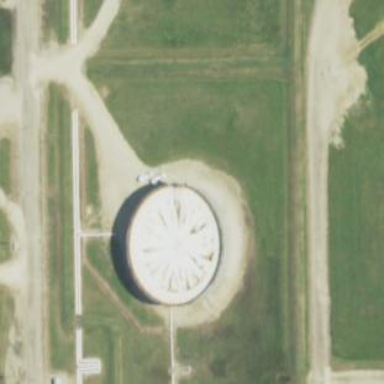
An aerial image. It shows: Storage tank which is man-made and housed in building.